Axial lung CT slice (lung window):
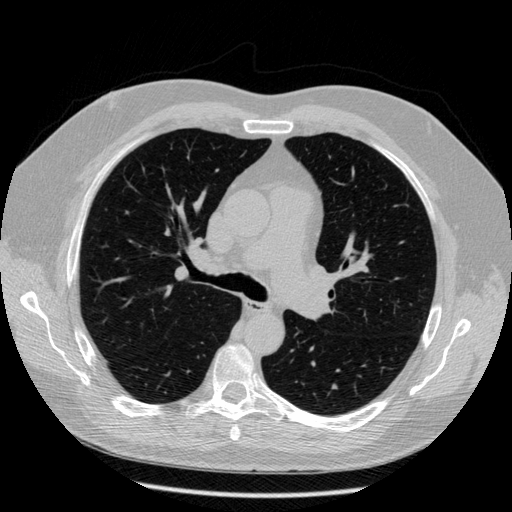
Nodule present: no